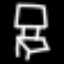
Label: chair